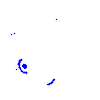
Particle: electron